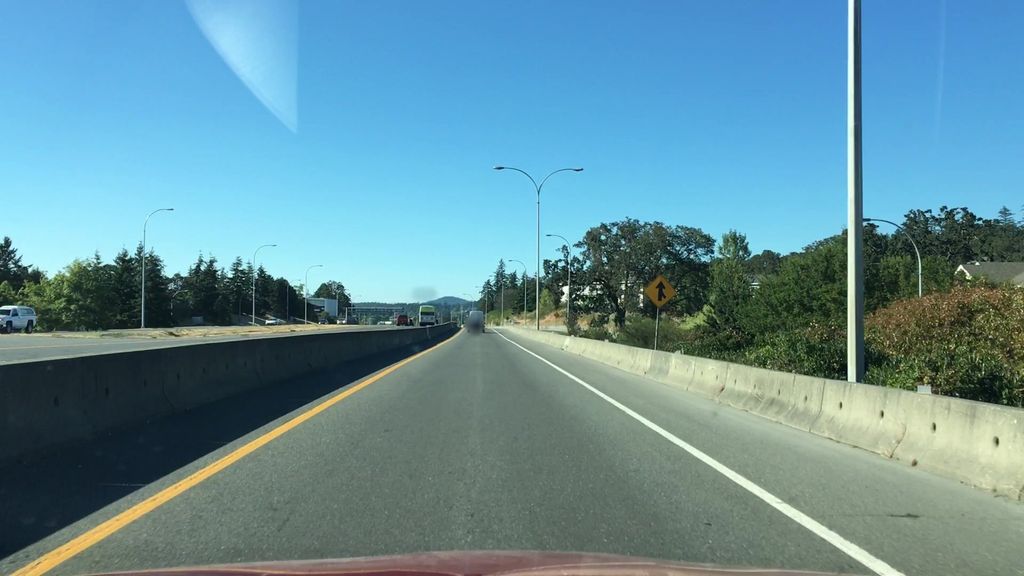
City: victoria